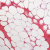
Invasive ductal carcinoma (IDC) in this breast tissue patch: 0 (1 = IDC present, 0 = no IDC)